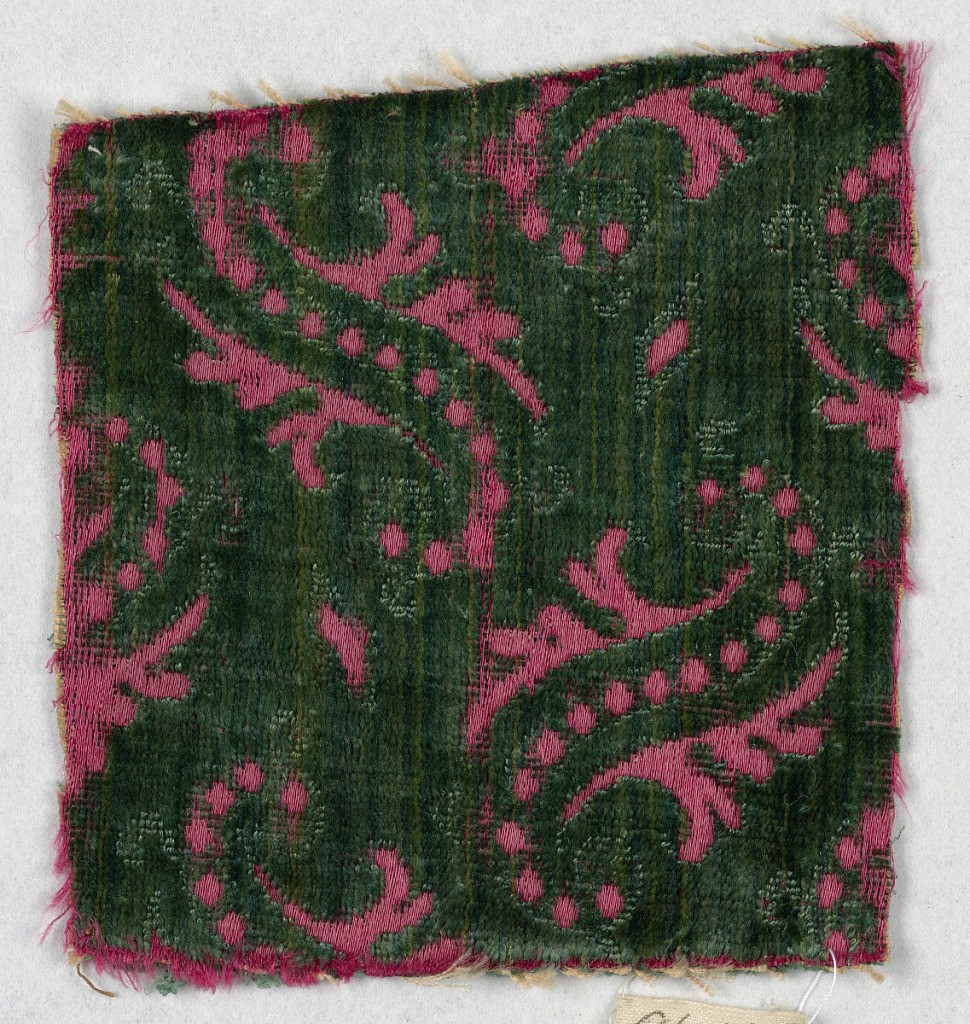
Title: Fragment
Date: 17th century
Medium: silk Technique: cut and uncut, voided supplementary warp pile in a 4/1 satin foundation (ciselé velvet) Label: Cut and uncut, voided silk velvet in a satin foundation
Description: Diagonally curving 'S' forms in dark green on red satin ground.